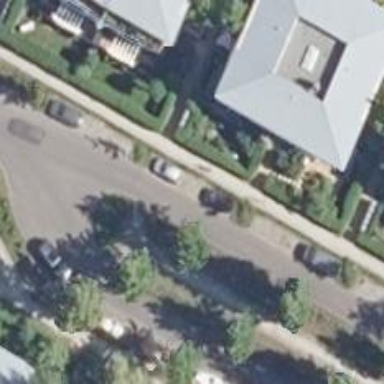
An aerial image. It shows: Compacted footway.